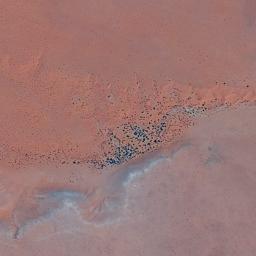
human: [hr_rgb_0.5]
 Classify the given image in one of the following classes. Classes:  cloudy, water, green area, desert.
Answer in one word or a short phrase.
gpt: desert